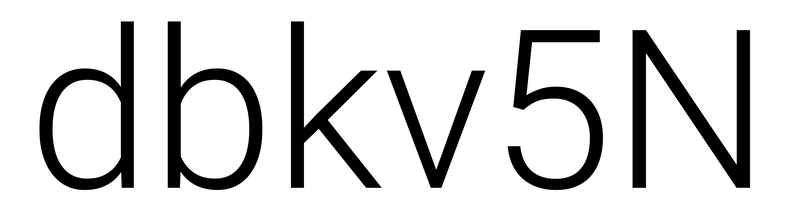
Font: Roboto_Light